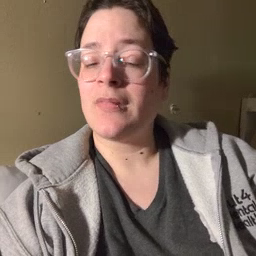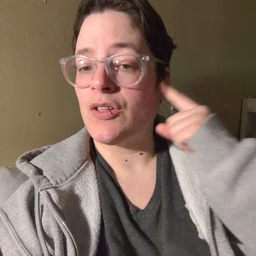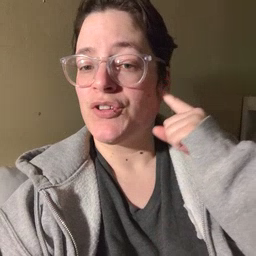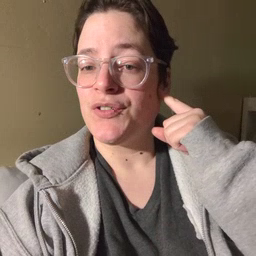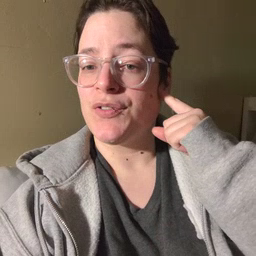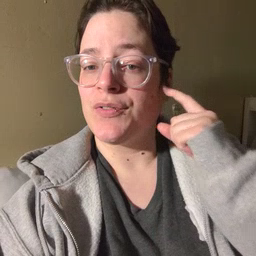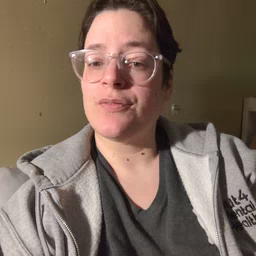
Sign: hear